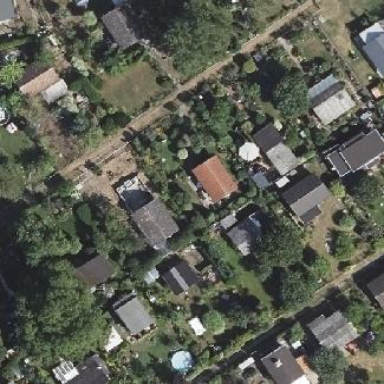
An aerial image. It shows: Plot in the allotments.